Field crop: maize
Growth stage: 2
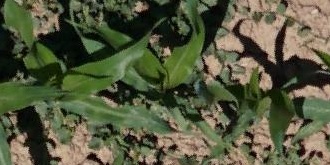
Species: maize